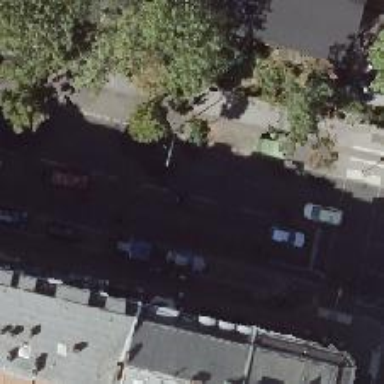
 there is cycle track. Parking is not allowed on both sides."